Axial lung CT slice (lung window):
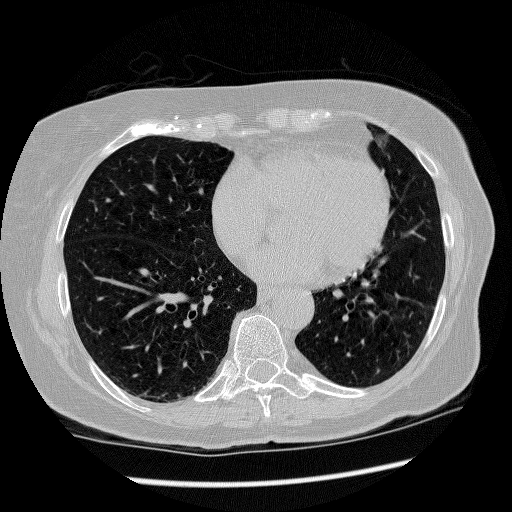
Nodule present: no